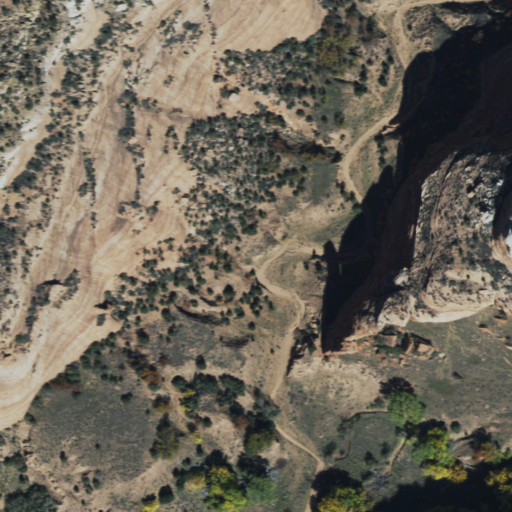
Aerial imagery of valley in Arizona named Middle Trail Canyon containing shrub and evergreen forest